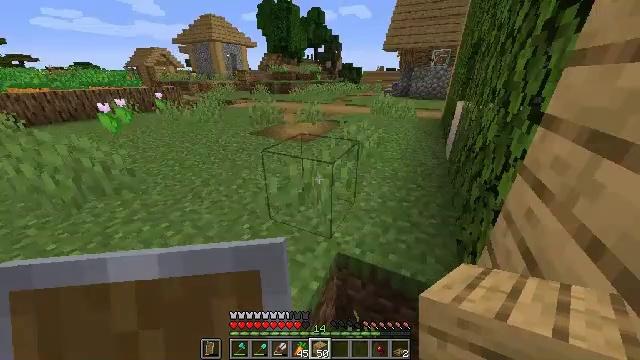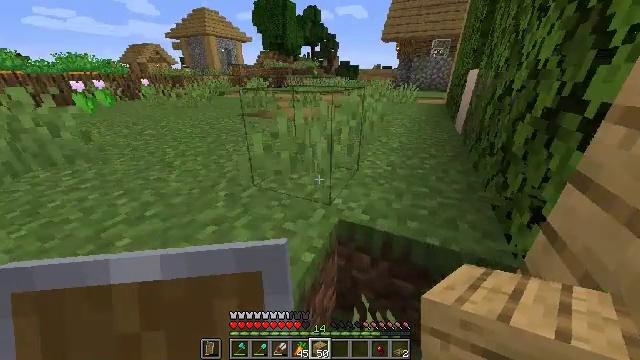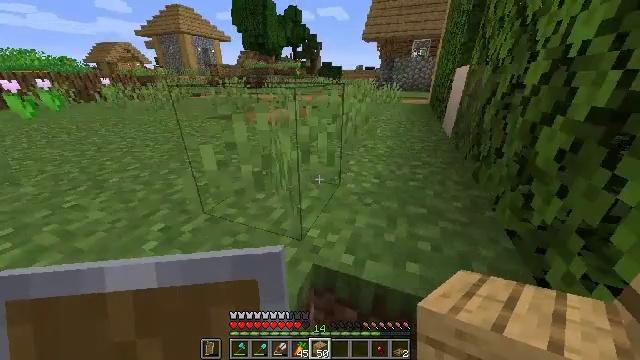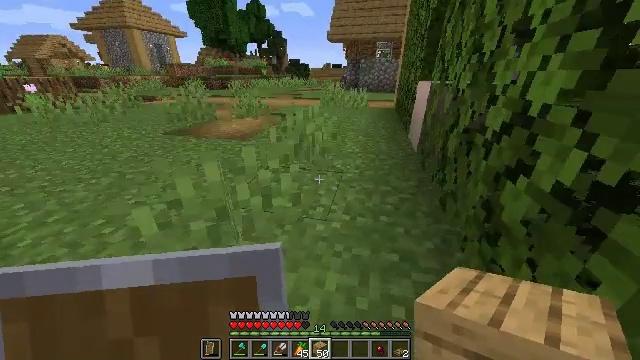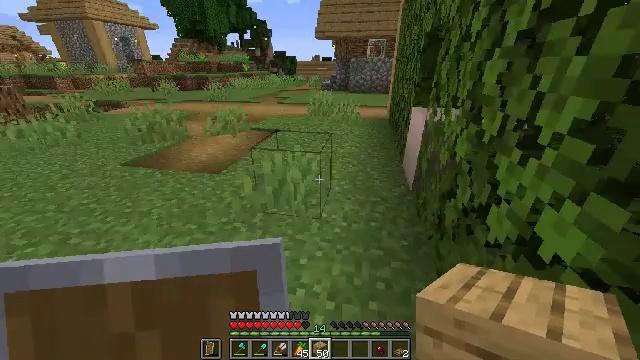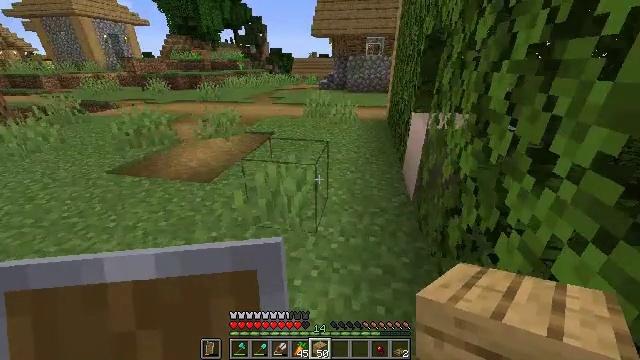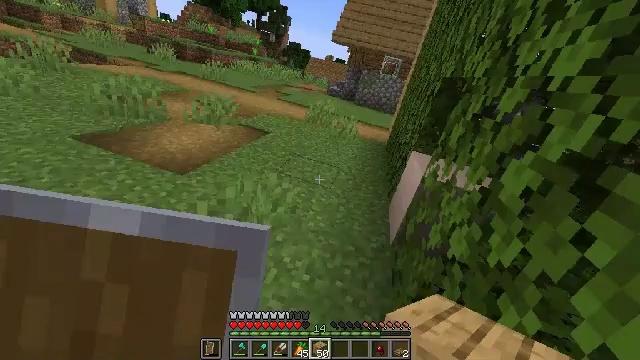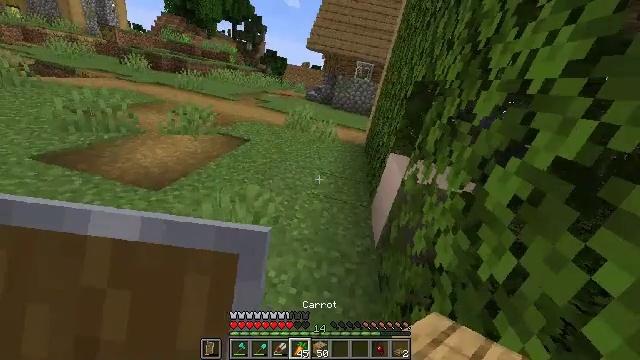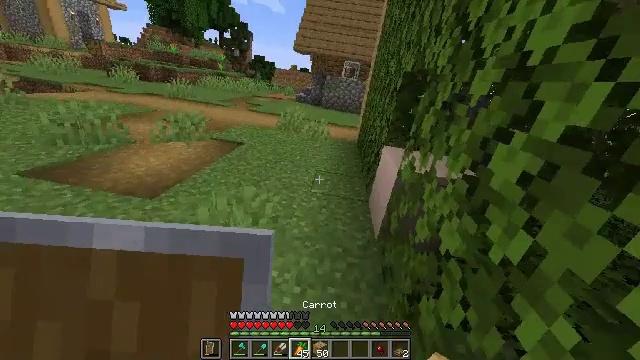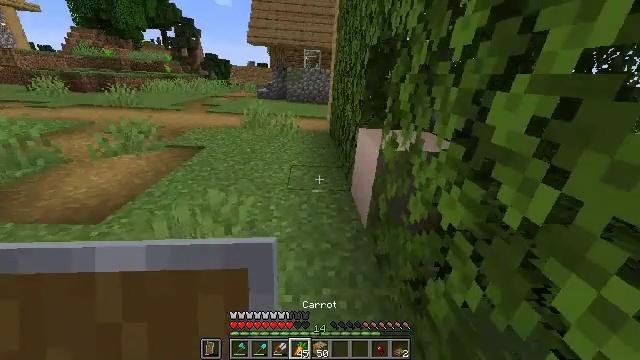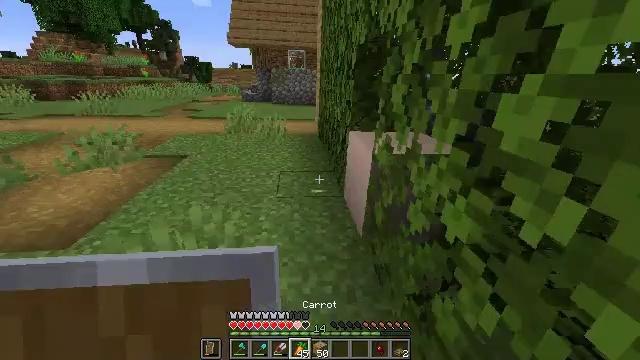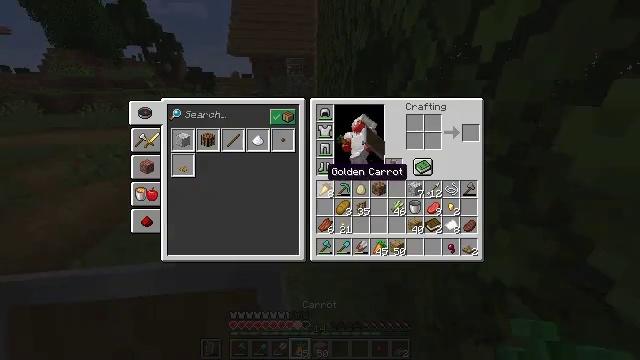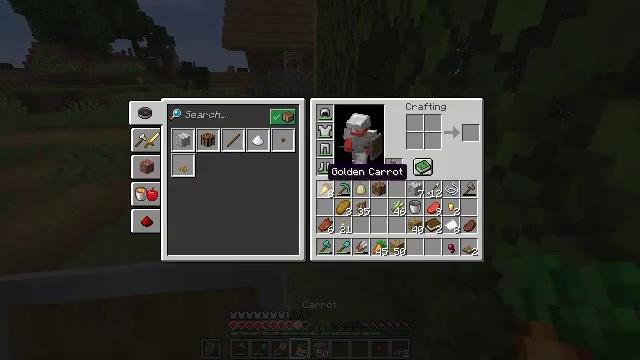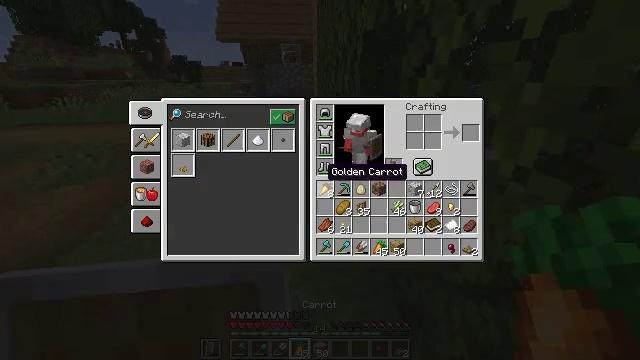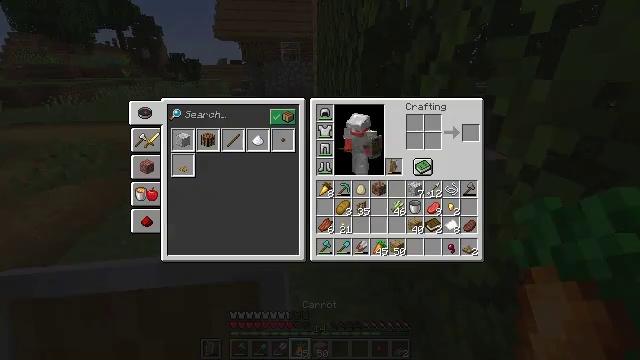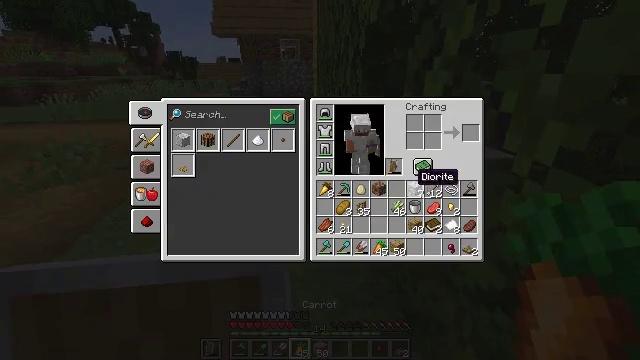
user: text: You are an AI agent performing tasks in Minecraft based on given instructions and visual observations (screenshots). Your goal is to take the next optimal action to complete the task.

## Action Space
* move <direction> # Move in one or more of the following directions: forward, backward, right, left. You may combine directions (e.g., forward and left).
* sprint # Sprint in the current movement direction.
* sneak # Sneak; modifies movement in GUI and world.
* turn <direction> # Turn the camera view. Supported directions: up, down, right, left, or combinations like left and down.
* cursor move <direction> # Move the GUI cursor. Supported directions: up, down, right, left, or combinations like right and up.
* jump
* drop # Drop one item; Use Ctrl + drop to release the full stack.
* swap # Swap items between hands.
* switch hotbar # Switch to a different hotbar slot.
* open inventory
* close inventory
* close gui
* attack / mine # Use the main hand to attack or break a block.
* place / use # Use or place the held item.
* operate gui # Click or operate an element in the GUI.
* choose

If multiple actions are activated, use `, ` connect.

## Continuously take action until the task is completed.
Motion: motion action
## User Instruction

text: Attack the white terracotta to collect it.
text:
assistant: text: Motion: move forward, sprint, jump
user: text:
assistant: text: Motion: move forward, sprint, turn right, jump
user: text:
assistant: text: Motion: move forward, sprint, turn right, jump
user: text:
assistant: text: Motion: move forward, sprint, turn right, jump
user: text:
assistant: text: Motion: move forward, sprint, jump
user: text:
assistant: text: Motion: move forward, sprint, turn right, jump
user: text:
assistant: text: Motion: move forward, sprint, turn right and up, jump
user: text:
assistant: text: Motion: move forward, sprint, turn right, jump
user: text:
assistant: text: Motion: move forward, sprint, turn right, jump
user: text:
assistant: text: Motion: move forward, sprint, turn right, jump
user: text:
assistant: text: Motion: move forward, sprint, open inventory
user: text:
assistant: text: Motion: move forward, open inventory
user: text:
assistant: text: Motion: move forward, open inventory
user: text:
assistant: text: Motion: cursor move right, open inventory
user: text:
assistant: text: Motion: cursor move right
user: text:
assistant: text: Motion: sneak, cursor move right and down
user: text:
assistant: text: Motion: sneak, cursor move down
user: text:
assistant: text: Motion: sneak, cursor move left and down
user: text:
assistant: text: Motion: sneak, cursor move left and down
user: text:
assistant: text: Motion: sneak, cursor move left
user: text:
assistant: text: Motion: sneak
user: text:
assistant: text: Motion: sneak
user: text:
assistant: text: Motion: sneak
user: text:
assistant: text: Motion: sneak
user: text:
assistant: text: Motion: sneak, cursor move up
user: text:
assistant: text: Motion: sneak, cursor move up
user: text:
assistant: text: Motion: sneak, cursor move left and up
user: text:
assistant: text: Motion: sneak, cursor move left
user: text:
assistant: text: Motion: sneak, cursor move up
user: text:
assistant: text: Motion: sneak